Question: I have to convert a hexadecimal number to decimal, but don't know how. In the AutoIt documentation (pictured below) some constants (being assigned hexadecimal values) are defined:

'0x00200000' hexadecimal (underlined in image) equals '8192' decimal (this is the true conversion). But convertors return '<PHONE>'. I have to convert another hex value ('0x00000200'), but convertors get it wrong. How to correctly convert it?
When I use the definition '$WS_EX_CLIENTEDGE' (or a hexadecimal value), it doesn't work. If I use an integer I believe it will work.
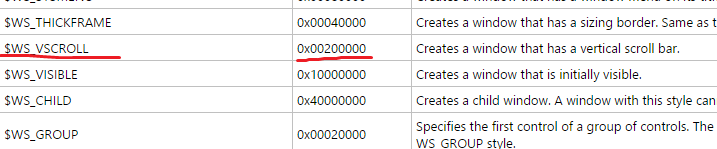
Answer: As per <URL>:
> In AutoIt there is only one datatype called a Variant. A variant can
contain numeric or string data and decides how to use the data
depending on the situation it is being used in.
Issuing:
'''
ConsoleWrite(0x00200000 & @LF)
'''
demonstrates stated behavior. Use <URL> in case of conversion requirement:
'''
#region Hex2Dec
Global Const $dBin1 = 0x00200000
Global Const $iInt1 = Int($dBin1)
ConsoleWrite($iInt1 & @LF)
#endregion
#region Dec2Hex
Global Const $iInt2 = 8192
Global Const $dBin2 = Hex($iInt2)
ConsoleWrite('0x' & $dBin2 & @LF)
#endregion
'''
Related functions include:
- <URL>